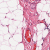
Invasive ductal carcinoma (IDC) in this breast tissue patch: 0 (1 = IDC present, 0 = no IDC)